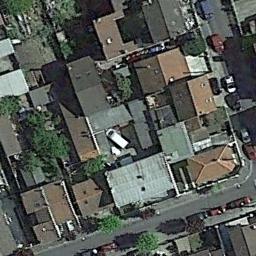
Label: residential